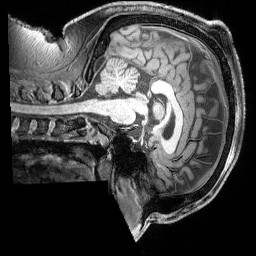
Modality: T1w
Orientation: sagittal
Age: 25
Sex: male
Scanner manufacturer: siemens
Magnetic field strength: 3 T
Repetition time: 2.3 s
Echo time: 0.00324 s